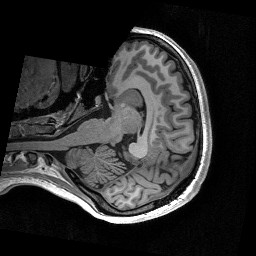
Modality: T1w
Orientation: axial
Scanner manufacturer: siemens
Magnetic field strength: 3 T
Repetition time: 2.53 s
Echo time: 0.00267 s